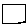
Label: square